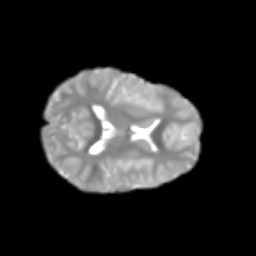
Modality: T2w
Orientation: axial
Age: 6
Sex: female
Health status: healthy